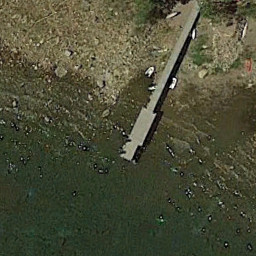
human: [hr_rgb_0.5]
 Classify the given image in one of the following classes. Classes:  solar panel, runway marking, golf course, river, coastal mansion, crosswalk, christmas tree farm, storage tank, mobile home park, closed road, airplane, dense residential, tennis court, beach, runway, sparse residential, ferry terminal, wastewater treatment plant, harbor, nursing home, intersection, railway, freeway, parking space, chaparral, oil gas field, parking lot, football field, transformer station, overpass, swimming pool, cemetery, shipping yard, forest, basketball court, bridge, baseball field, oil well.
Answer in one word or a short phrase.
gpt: ferry terminal